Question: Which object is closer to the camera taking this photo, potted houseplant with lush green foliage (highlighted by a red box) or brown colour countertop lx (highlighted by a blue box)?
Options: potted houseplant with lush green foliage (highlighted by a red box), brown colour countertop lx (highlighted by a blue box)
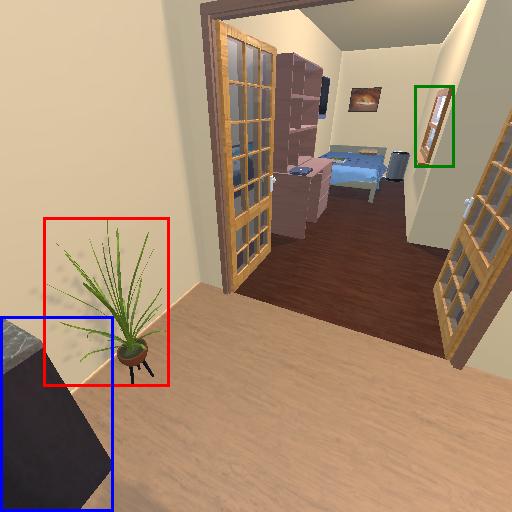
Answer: potted houseplant with lush green foliage (highlighted by a red box)